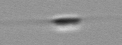
Label: Cylindrotheca_morphotype1